Aerial crown-view tile of a tropical tree (Barro Colorado Island, Panama), acquired 20240611:
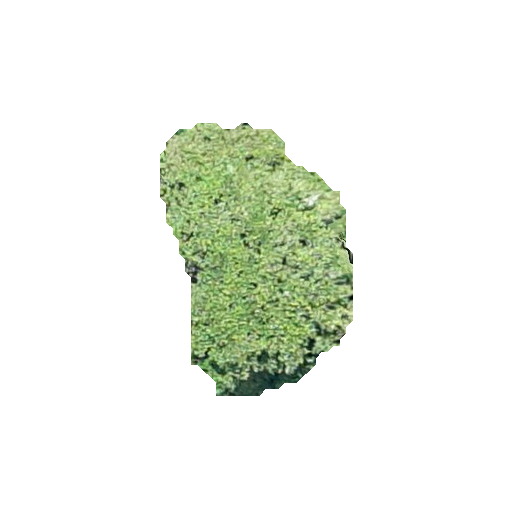
Species: Pourouma bicolor
GBIF accepted scientific name: Pourouma bicolor
Crown area: 60.441 m²